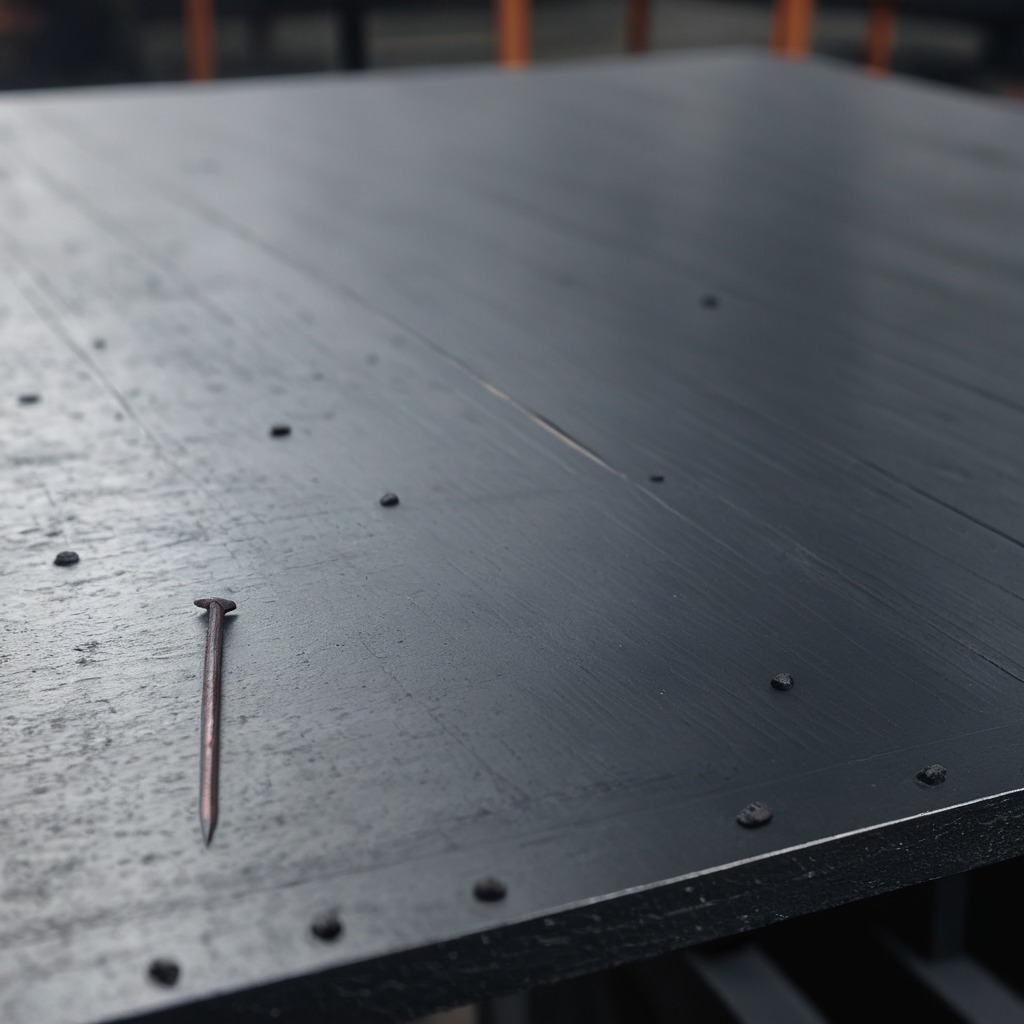
An iron nail is lying on a cold steel table in a mining workshop.